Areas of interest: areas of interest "Commercial service"
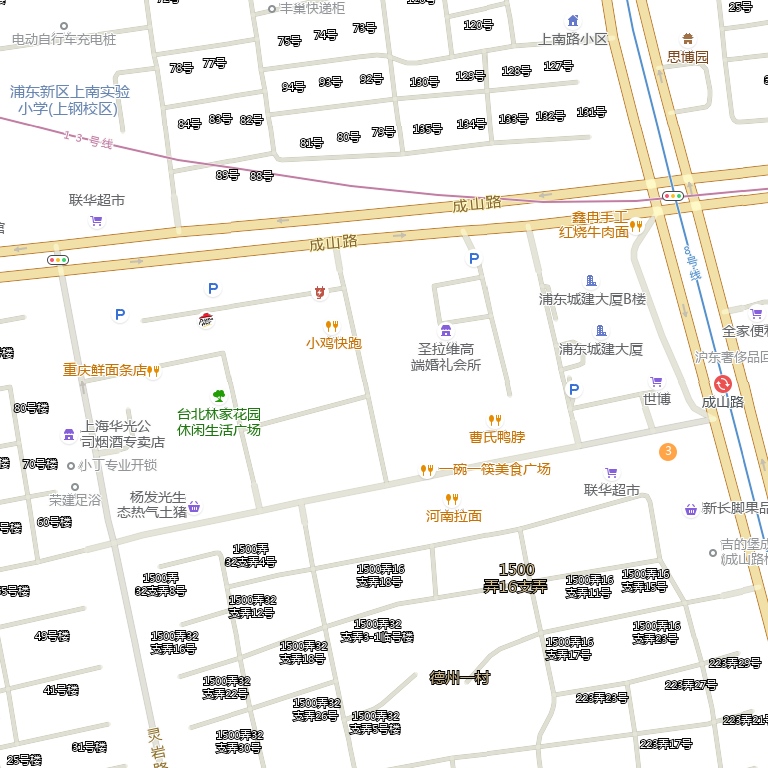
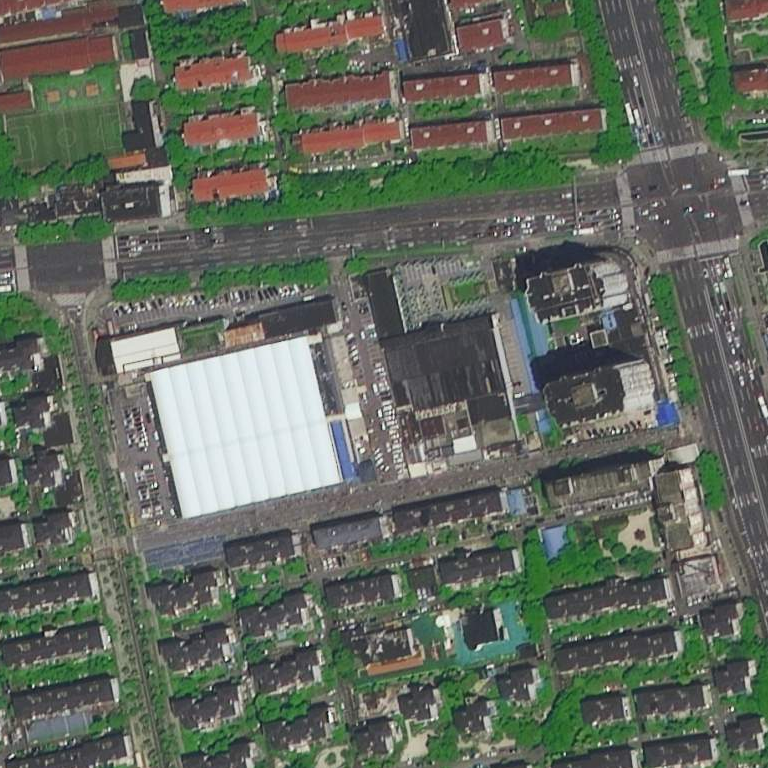